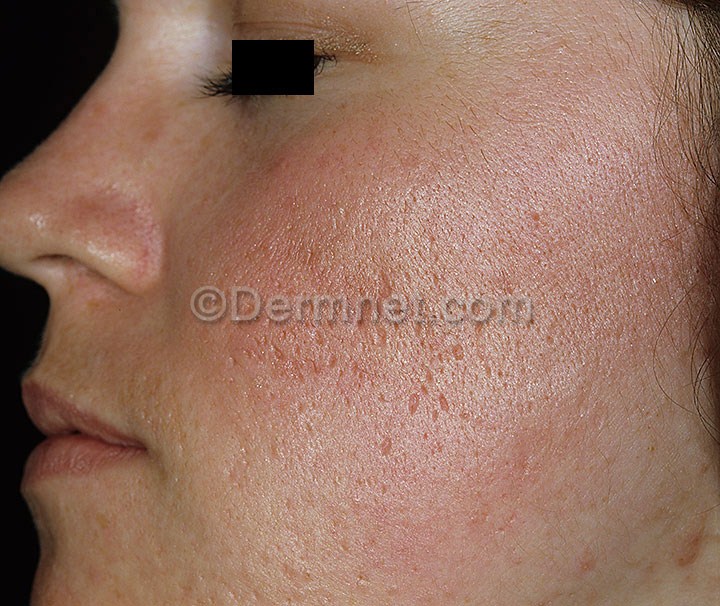
Disease: Acne and Rosacea Photos